The plot shows how the frequency content of a bearing vibration signal evolves over time (STFT spectrogram). Diagnose the bearing from this image, choosing from: normal, inner_race, outer_race, ball.
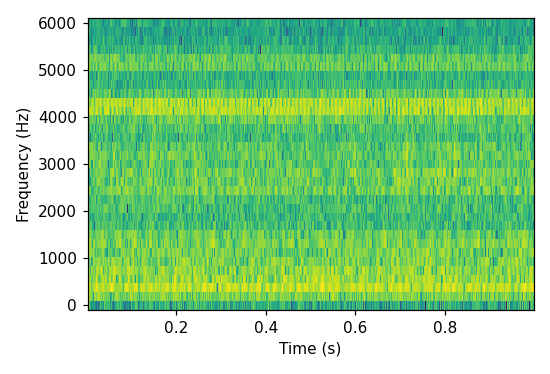
Answer: normal